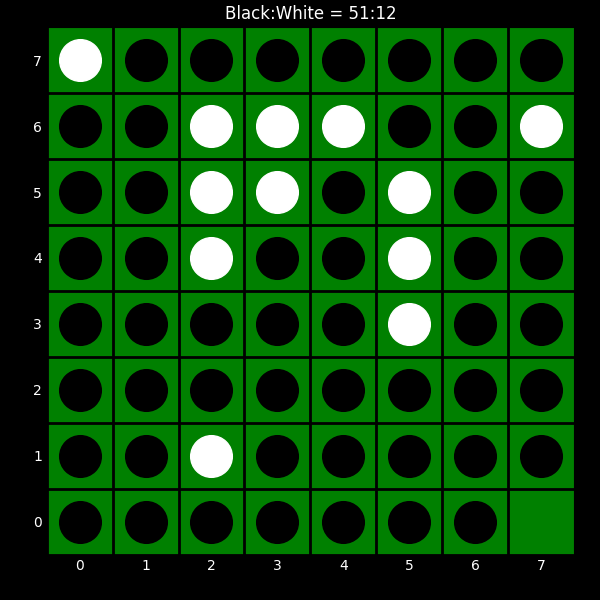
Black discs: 51
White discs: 12